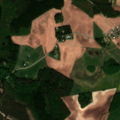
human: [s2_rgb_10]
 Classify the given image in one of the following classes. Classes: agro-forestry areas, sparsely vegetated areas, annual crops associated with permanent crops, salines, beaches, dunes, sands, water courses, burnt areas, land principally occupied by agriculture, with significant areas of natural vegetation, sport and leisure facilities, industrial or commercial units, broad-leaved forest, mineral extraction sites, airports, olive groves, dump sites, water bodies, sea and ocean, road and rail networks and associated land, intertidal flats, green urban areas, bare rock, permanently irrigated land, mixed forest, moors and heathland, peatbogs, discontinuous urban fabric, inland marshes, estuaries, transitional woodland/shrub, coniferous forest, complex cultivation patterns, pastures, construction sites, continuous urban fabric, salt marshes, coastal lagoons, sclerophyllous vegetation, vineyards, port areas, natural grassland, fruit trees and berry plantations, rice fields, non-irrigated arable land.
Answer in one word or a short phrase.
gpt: non-irrigated arable land, land principally occupied by agriculture, with significant areas of natural vegetation, coniferous forest, mixed forest, transitional woodland/shrub